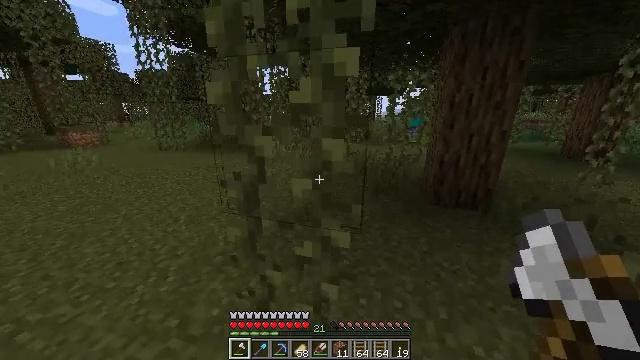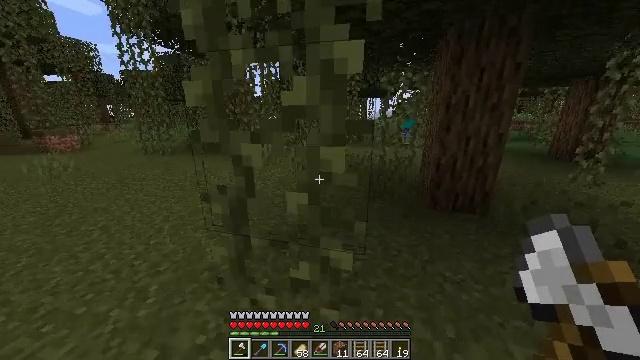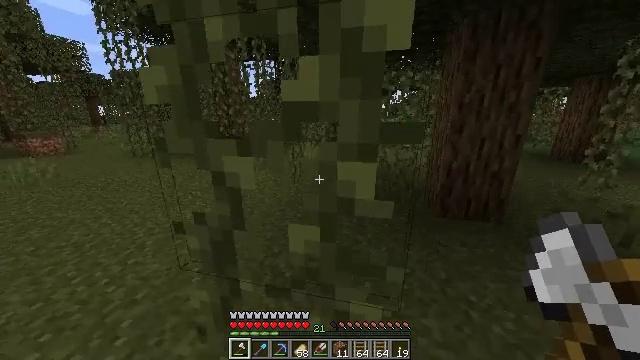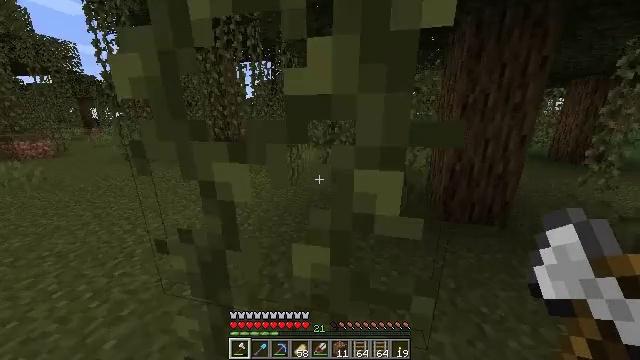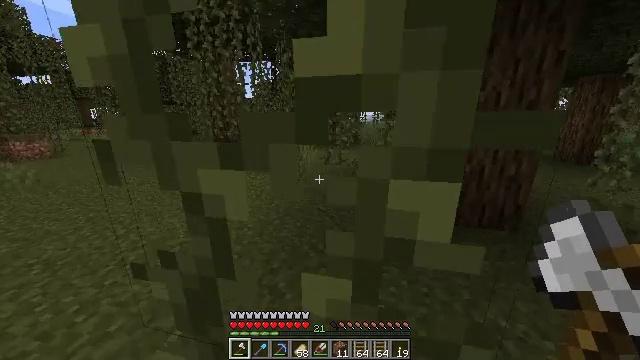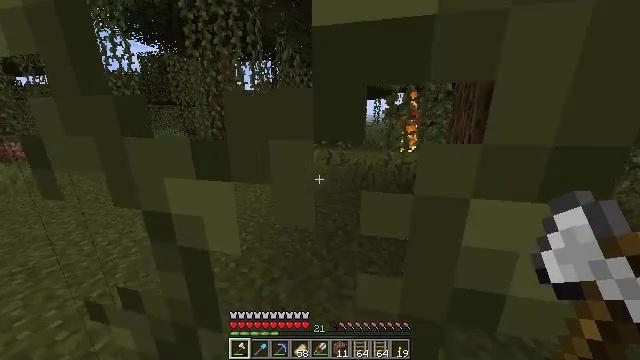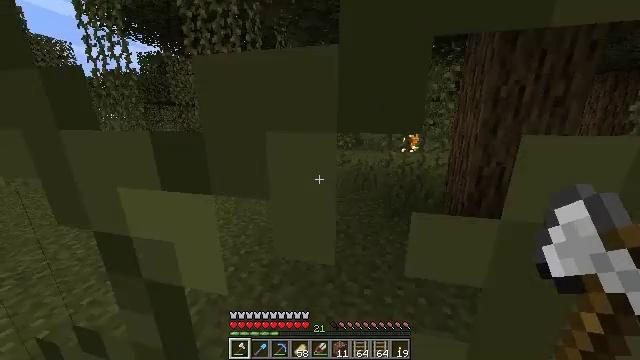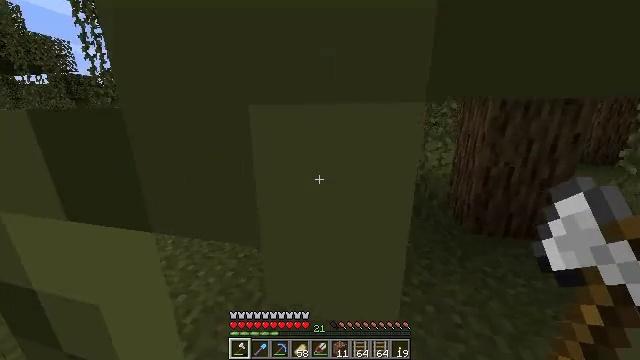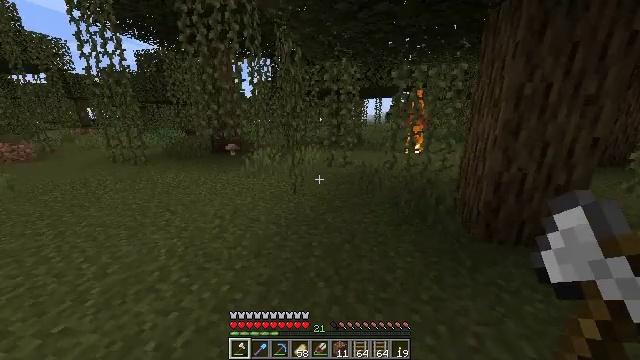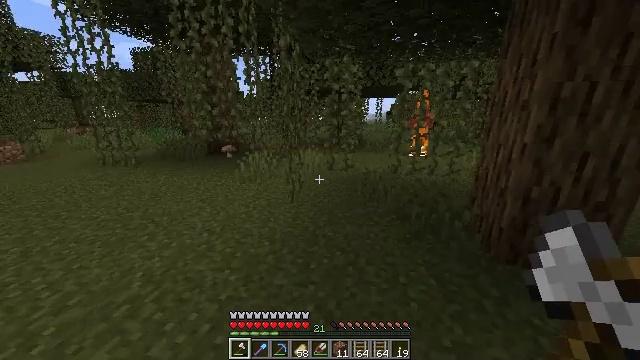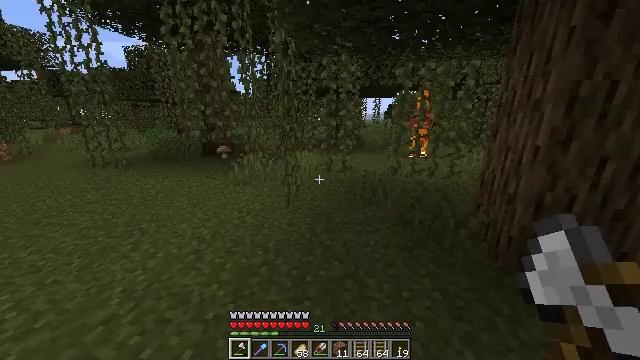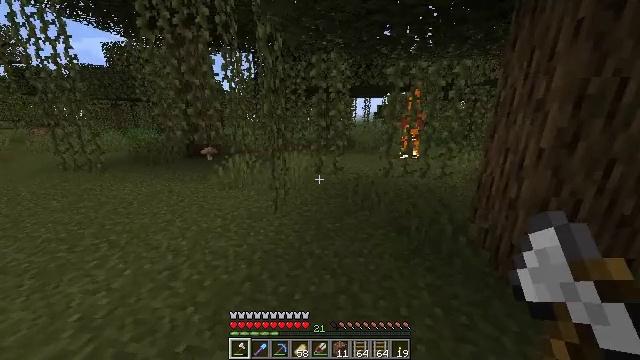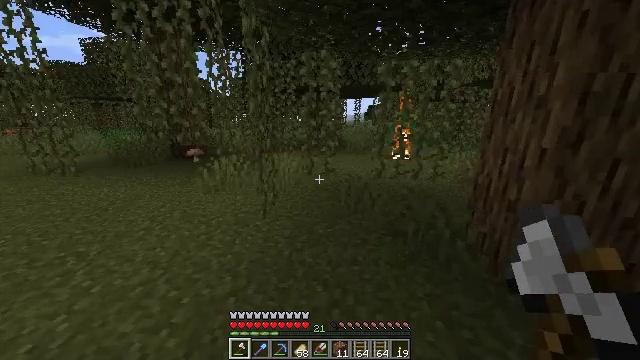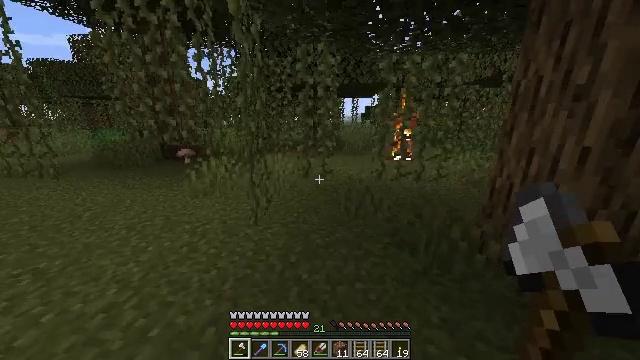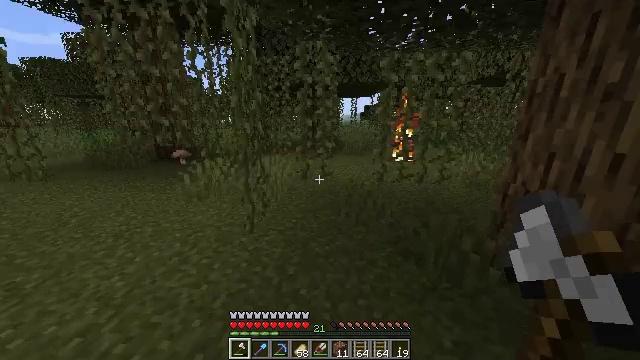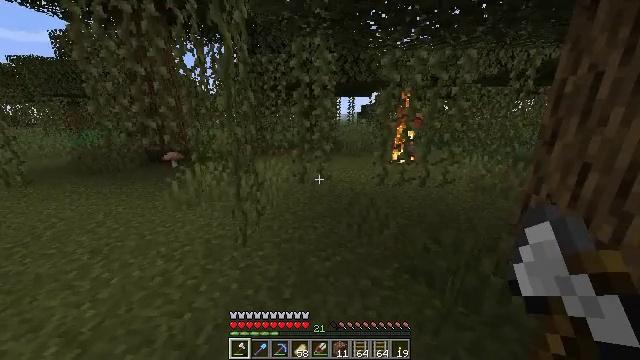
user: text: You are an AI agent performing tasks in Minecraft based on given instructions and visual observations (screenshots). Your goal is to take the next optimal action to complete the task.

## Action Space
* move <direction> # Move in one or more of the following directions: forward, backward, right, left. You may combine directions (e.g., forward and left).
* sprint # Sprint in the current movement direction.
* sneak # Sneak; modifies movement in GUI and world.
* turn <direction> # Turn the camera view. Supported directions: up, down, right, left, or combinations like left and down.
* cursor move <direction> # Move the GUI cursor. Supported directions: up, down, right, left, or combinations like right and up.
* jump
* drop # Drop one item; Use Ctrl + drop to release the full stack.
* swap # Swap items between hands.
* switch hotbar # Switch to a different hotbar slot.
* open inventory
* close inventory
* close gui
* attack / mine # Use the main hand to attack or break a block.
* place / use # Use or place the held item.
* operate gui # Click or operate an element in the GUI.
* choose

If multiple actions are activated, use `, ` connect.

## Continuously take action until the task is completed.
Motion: motion action
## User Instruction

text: Kill a zombie.
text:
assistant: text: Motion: move forward, sprint, turn right
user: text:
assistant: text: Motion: move forward, sprint, turn right
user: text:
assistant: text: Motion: move forward, sprint
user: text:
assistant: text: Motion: move forward, sprint
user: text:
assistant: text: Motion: move forward
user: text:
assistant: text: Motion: move forward
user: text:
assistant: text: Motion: move forward, sprint
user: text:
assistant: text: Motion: move forward, sprint
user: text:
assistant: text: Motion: move forward, sprint
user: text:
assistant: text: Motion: move forward, sprint
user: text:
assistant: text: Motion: move forward, turn right
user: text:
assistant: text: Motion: move forward, turn right
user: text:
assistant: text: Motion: move forward
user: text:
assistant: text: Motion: move forward, sprint
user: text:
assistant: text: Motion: move forward, sprint
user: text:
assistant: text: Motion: move forward, sprint, turn right
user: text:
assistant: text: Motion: move forward, turn right
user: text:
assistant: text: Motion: move forward, turn right
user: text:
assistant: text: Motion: move forward
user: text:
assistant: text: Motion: move forward
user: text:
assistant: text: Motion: move forward
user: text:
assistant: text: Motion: move forward
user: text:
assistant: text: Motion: move forward, turn right
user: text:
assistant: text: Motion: move forward, turn right
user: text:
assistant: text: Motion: move forward and move left, turn right
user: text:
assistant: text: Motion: move forward and move left, turn right
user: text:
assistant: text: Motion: move forward and move left, turn right
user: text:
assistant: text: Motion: move forward and move left, turn right and up
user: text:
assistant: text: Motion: move forward, turn right and up
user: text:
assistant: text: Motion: turn right and up